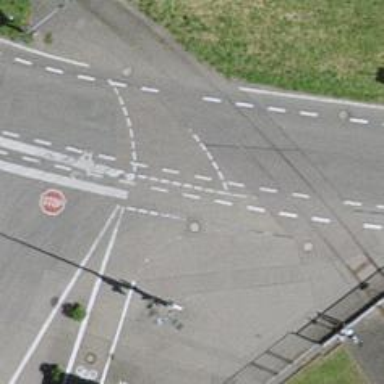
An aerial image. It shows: Level crossing along the railway.